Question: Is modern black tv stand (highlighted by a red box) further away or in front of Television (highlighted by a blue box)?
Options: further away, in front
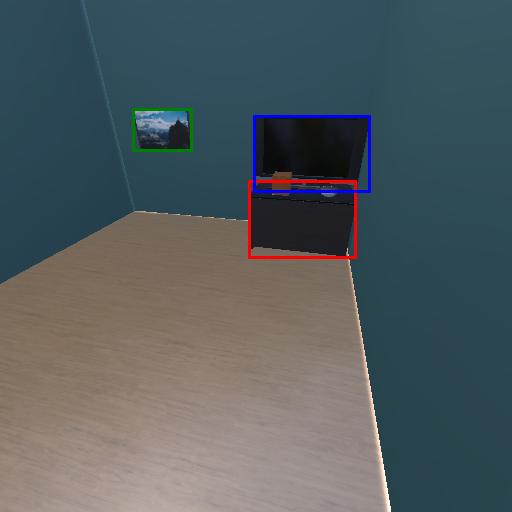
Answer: further away